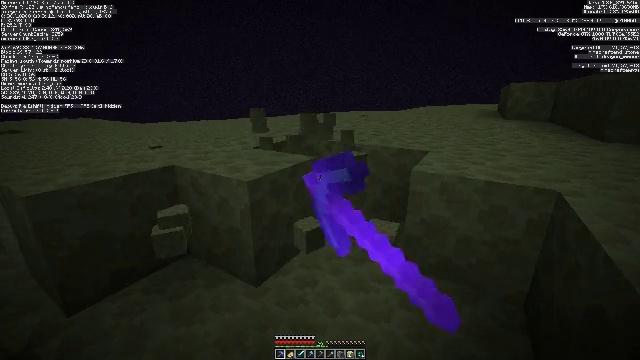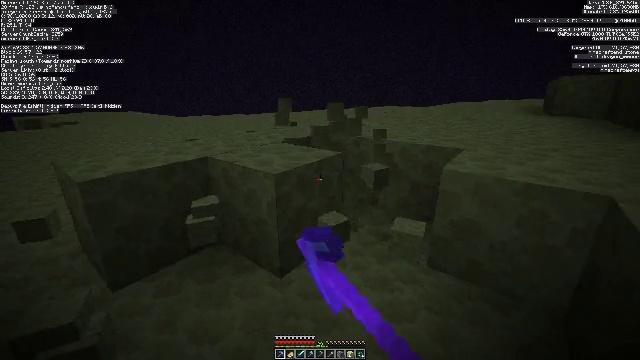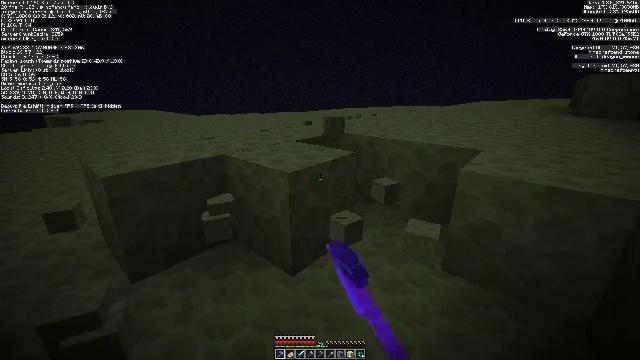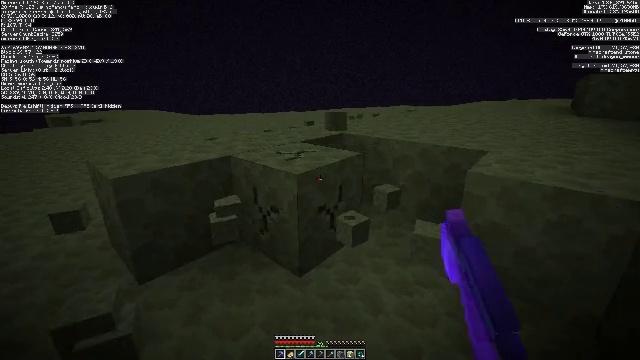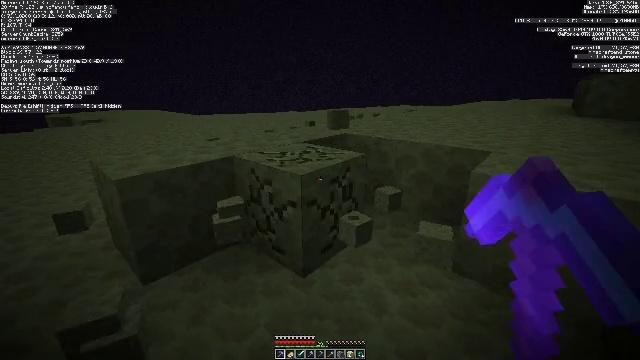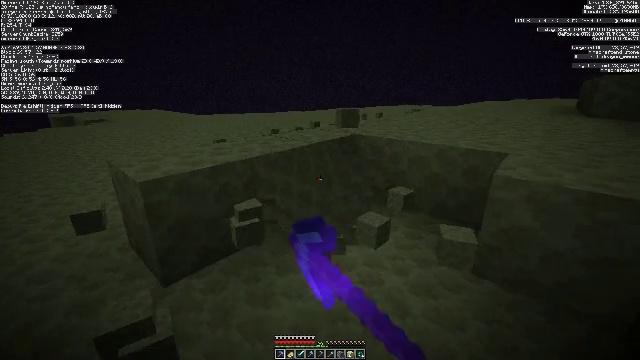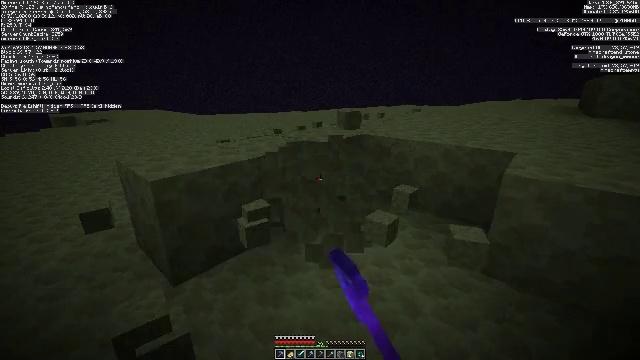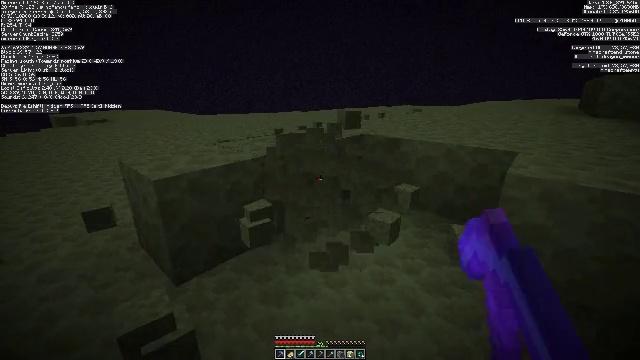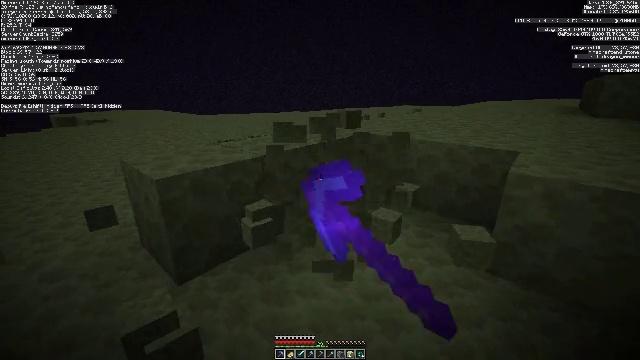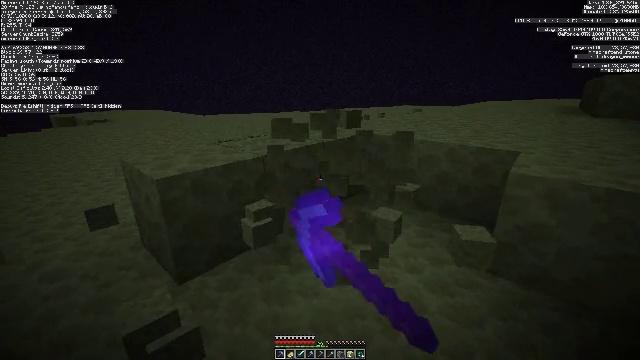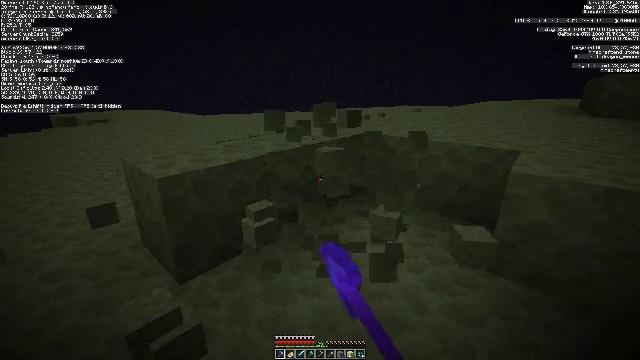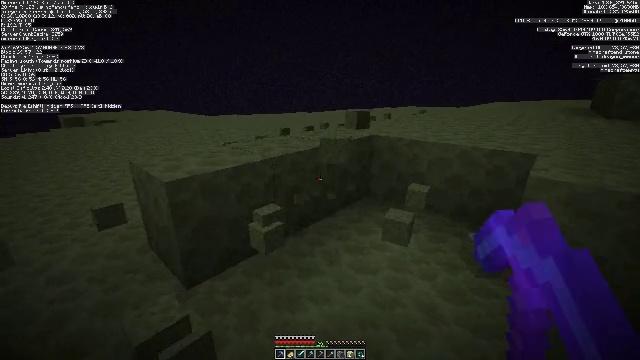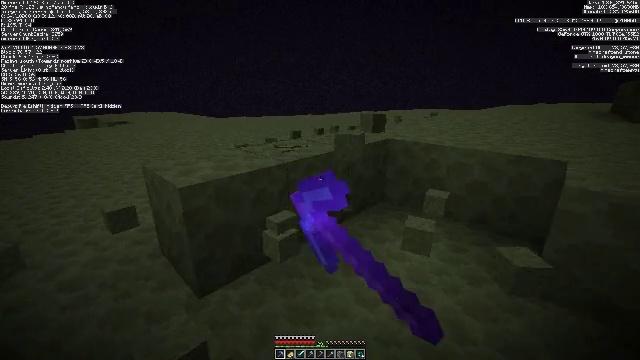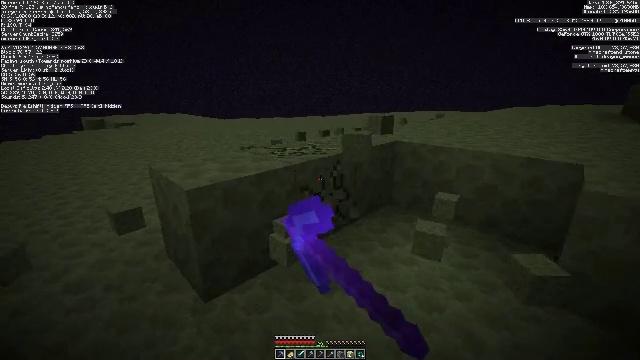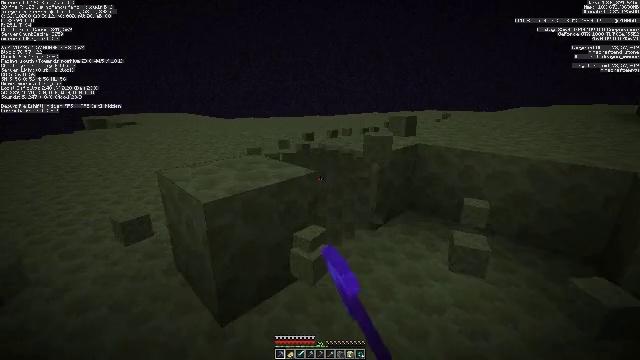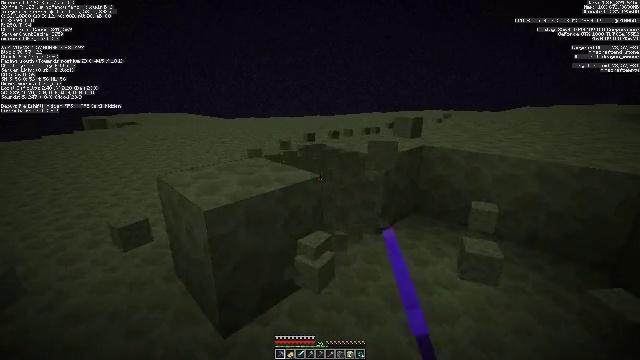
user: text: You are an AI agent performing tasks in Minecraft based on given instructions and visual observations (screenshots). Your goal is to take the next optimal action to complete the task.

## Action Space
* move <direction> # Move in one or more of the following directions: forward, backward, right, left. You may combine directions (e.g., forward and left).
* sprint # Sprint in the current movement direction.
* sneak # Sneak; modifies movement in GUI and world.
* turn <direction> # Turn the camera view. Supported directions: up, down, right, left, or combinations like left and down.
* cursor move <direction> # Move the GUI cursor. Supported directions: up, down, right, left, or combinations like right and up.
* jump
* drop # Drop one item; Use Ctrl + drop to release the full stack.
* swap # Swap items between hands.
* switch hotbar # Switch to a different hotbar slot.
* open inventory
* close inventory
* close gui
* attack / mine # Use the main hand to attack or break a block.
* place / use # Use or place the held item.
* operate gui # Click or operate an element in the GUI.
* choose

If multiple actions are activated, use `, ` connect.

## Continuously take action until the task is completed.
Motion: motion action
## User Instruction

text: Mine the end stone in the End dimension.
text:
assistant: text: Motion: turn left and down, attack / mine
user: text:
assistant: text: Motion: turn left, attack / mine
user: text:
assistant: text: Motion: move left, attack / mine
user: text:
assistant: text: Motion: move left, attack / mine
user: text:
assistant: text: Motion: attack / mine
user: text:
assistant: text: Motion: attack / mine
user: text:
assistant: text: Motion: attack / mine
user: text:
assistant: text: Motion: attack / mine
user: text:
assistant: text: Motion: attack / mine
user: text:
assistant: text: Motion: attack / mine
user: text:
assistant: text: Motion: move forward and move left, attack / mine
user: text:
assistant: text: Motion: move forward and move left, turn left, attack / mine
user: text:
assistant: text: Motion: move forward and move left, attack / mine
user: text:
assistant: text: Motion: move forward and move left, attack / mine
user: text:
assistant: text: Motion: move forward, attack / mine
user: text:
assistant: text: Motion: attack / mine
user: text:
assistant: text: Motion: attack / mine
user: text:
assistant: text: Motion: attack / mine
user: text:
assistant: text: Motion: attack / mine
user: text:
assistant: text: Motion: attack / mine
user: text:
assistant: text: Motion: turn left and down, attack / mine
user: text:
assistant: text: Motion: turn left and down, attack / mine
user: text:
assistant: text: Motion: turn left, attack / mine
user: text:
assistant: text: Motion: attack / mine
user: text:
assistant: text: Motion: attack / mine
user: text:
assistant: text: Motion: attack / mine
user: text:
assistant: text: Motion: turn right, attack / mine
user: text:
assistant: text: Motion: turn right and up, attack / mine
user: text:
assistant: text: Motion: turn right and up, attack / mine
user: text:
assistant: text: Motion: turn right, attack / mine